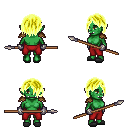
a pixel art fantasy rpg character, female body template, orc, green skin, leather shoulder armor, red pants, gold bangs hairstyle, metal gloves, gray slippers, spear, four views (front, back, left, right), 2x2 character sprite sheet, small pixel art, hard edges, no anti-aliasing